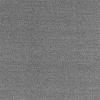
Atmospheric dust classification: dusty